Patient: sex M, age 61
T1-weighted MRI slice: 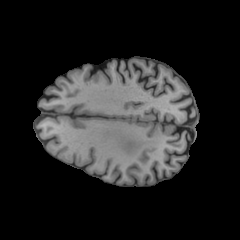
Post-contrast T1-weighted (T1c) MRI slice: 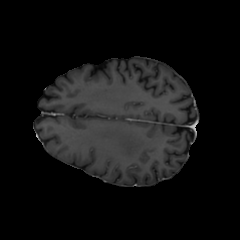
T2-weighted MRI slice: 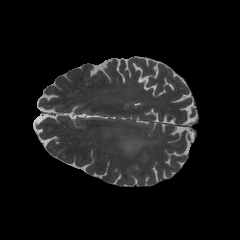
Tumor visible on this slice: yes
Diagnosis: Astrocytoma, IDH-wildtype
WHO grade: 3